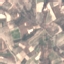
Label: PermanentCrop